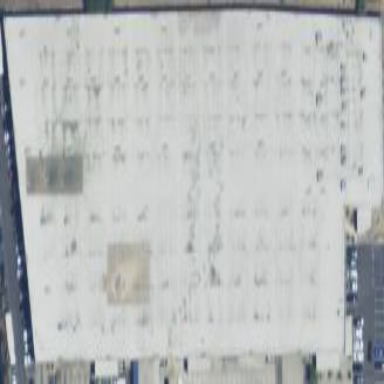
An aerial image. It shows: Warehouse building.